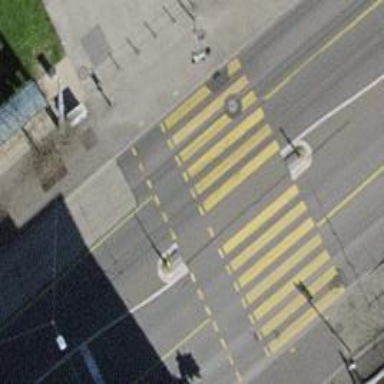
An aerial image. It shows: Crossing with traffic signals and zebra crossing island.